Question:
Is it OK to use multiple inheritance if one parent class is an interface (only contains pure virtual functions with virtual destructor)?
I want to expose only interface part (yellow class in the picture) to increase compile speed. Green part is implementation part. But CPet should inherit from CAnimal(is-a relation) and IPet(implement), there are "Diamond of Death" :(
Interface classes (in yellow) only have pure virtual functions and virtual destruction, so when I create CDog, CCat through factory class, there are no problem like ambiguity. CDog has two vtables (from IDog and CPet) but in the virtual function tables, the points indicate same function (CDog member functions).
There's no compile error, no running error... but I'm worry about this hierarchy.
Is it OK or are there any problems?
PS : I don't want to use 'virtual inheritance' because if I use that, I can't look into class member variable through watch view.(I guess it is because virtual inheritance link to parent class like linked-list.)
Environment : Visual Studio C++ 2008 or over.
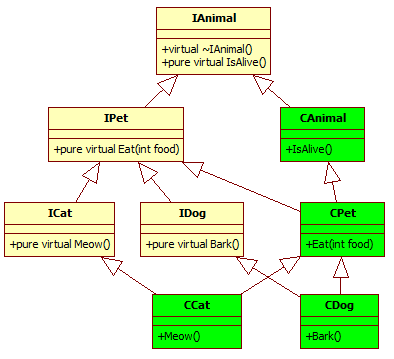
Answer: Given the description above, you should not be able instantiate an instance of 'CPet' because the pure virtual function 'IAnimal::isAlive()' is undefined in the 'IPet' vtable.
'''
struct IAnimal {
virtual ~IAnimal() {}
virtual void isAlive() = 0;
};
struct IPet : public IAnimal {
};
struct CAnimal : public IAnimal {
virtual void isAlive() {
}
};
struct CPet : public CAnimal, public IPet {
};
int main(void) {
CPet cp;
}
'''
Produces the following when compiled with Visual C++ 2008 & 2010:
'''
animal.cpp(18) : error C2259: 'CPet' : cannot instantiate abstract class
due to following members:
'void IAnimal::isAlive(void)' : is abstract
mytest.cpp(5) : see declaration of 'IAnimal::isAlive'
'''
GCC produces a similiar warning:
'''
animal.cpp: In function 'int main()':
animal.cpp:18:7: error: cannot declare variable 'cp' to be of abstract type 'CPet'
animal.cpp:14:8: note: because the following virtual functions are pure within 'CPet':
animal.cpp:3:15: note: virtual void IAnimal::isAlive()
'''